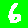
Digit: 6